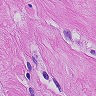
Metastatic tissue present: yes